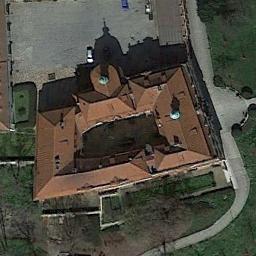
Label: church